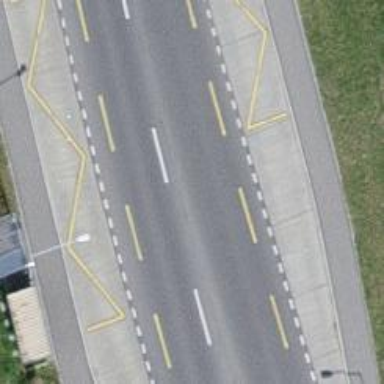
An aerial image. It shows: Primary highway with asphalt surface. It has separate cycle lane and sidewalks on both sides.